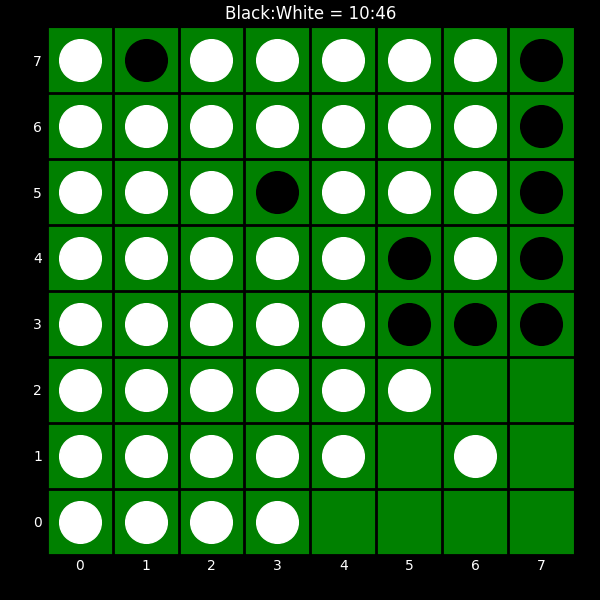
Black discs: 10
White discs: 46